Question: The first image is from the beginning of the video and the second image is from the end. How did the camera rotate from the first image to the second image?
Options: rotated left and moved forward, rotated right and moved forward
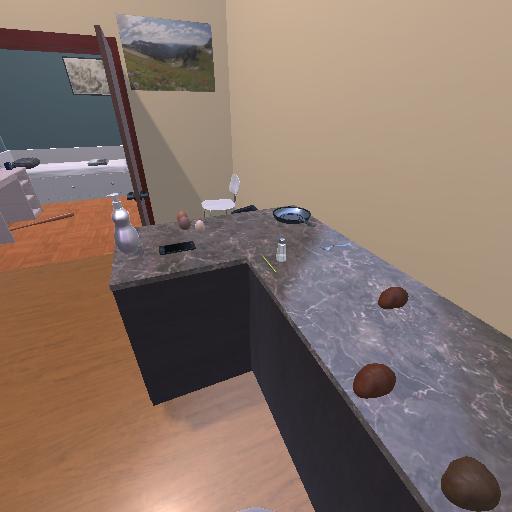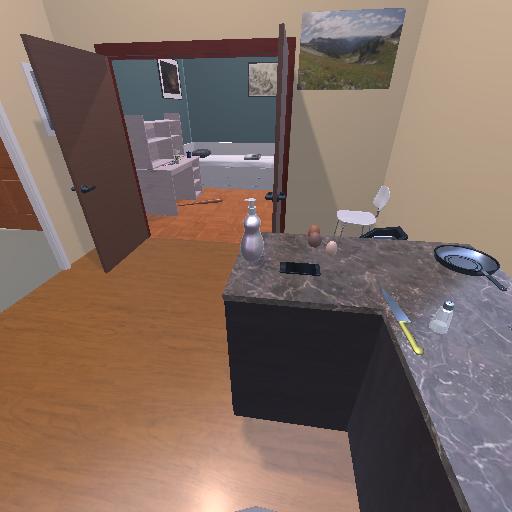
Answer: rotated left and moved forward